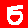
Digit: 5